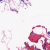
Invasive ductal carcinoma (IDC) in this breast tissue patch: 0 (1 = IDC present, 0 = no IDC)